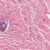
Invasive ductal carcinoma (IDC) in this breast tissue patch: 0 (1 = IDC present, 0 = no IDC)